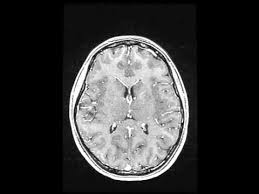
Label: notumor